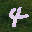
Label: 4